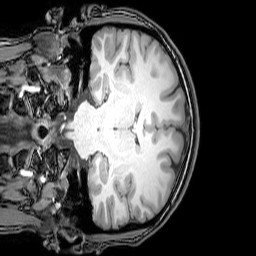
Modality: T1w
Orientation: coronal
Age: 20
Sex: female
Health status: healthy
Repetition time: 0.081 s
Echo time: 0.037 s